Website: home-depot
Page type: billing-address
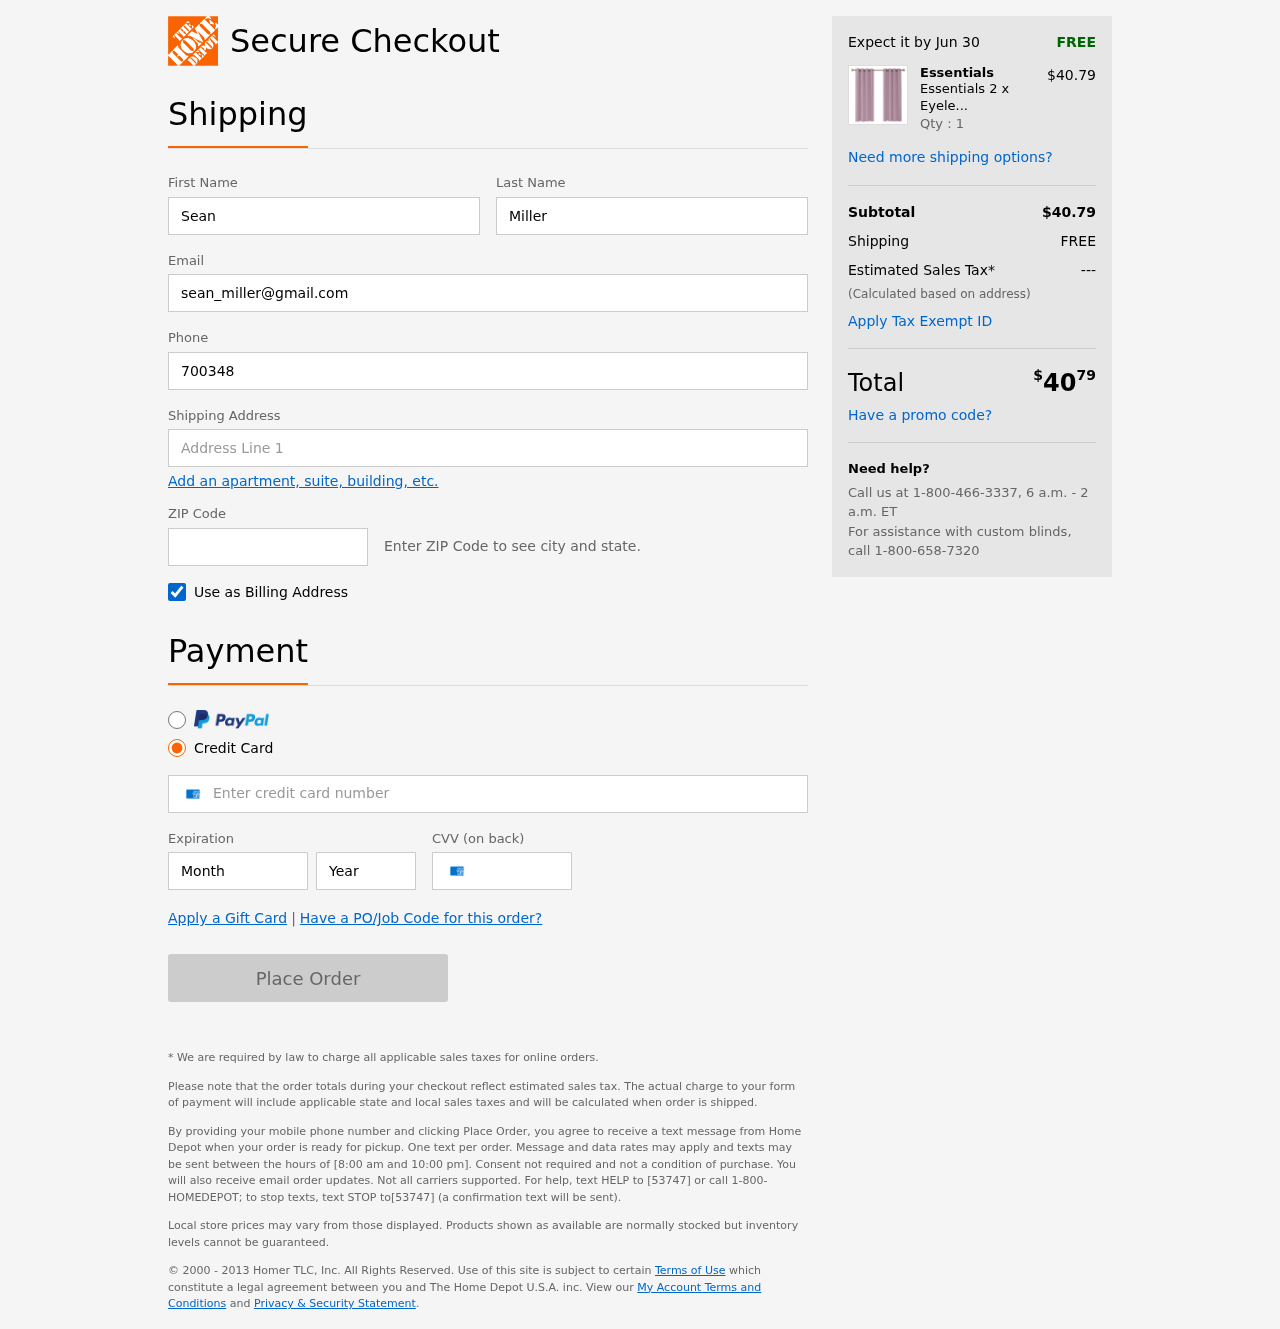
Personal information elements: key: PII_FIRSTNAME
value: Sean
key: PII_LASTNAME
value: Miller
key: PII_EMAIL
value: sean_miller@gmail.com
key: PII_PHONE
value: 7003482211
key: PII_STREET
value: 799 Blackwell Radial
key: PII_POSTCODE
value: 22137
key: PII_CARD_NUMBER
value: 3466 3777 4265 518
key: PII_CARD_EXPIRY_MONTH
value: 04
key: PII_CARD_CVV
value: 5374
Product elements: key: PRODUCT1_BRAND
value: Essentials
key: PRODUCT1_NAME
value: Essentials 2 x Eyelet Curtains
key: PRODUCT1_PRICE
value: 40.79
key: PRODUCT1_QUANTITY
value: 1
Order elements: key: ORDER_DELIVERY_DATE
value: Jun 30
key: ORDER_SUBTOTAL
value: $40.79
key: ORDER_SHIPPING_COST
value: FREE
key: ORDER_TAX
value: ---
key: ORDER_TOTAL2
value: $4079